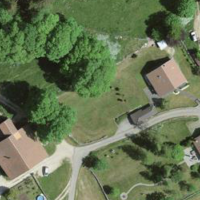
EUNIS habitat code: 52
Species observed at this site:
Ajuga reptans